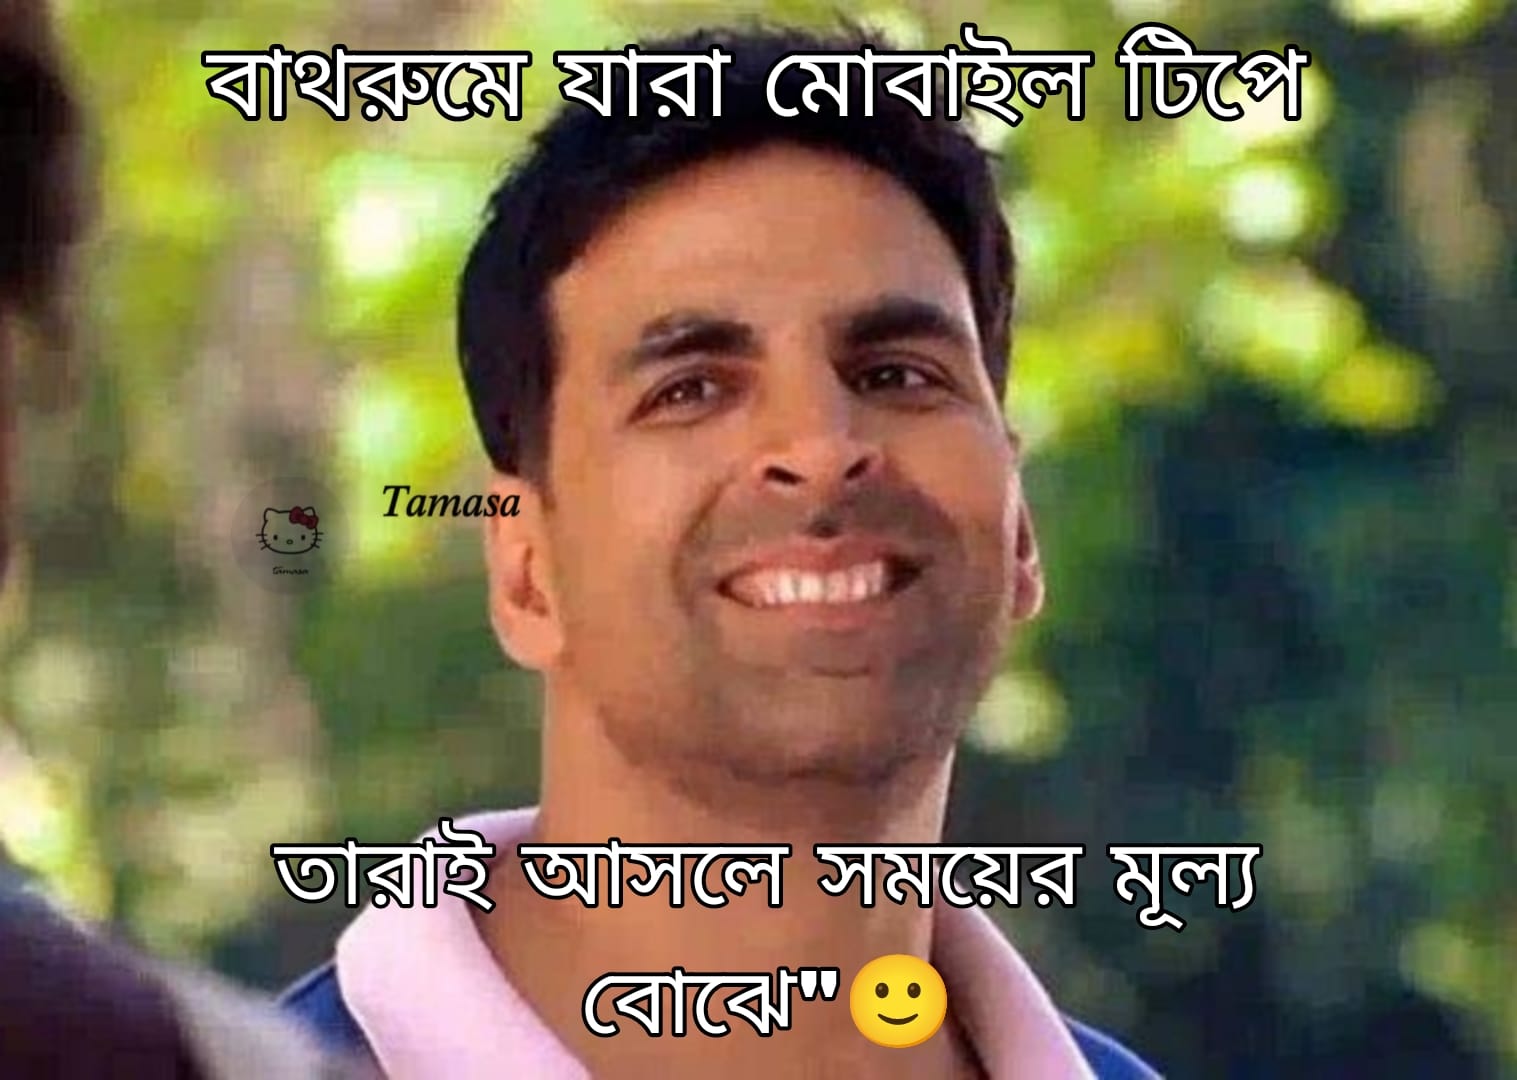
Text: বাথরুমে যারা মোবাইল টিপে তারাই আসলে সময়ের মূল্য বোঝে
Label: Non Hate